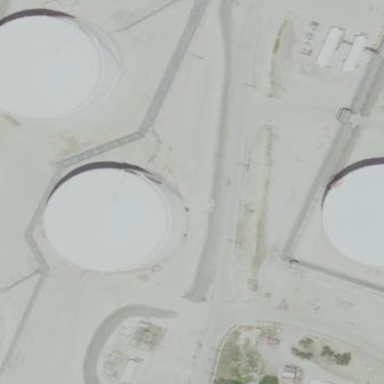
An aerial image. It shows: Storage tank building.